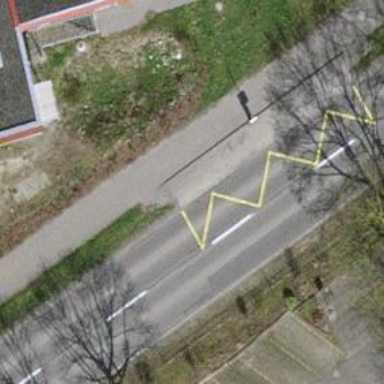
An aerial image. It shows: Platform for public transport. The platform is located by the road.